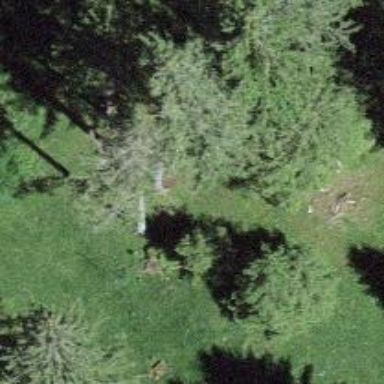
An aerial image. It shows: Single tag "natural: tree."